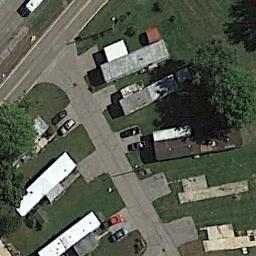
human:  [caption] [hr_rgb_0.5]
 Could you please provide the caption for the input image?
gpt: There are many buildings of different shapes and sizes in the mobile home parks .

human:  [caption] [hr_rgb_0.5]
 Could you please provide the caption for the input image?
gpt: The mobile home park is on the grass next to the road .

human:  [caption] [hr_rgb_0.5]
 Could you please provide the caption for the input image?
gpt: The mobile home park has some mobile homes and trees on the grass and a road goes through the mobile home park .

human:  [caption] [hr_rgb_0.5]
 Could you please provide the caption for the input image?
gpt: There are two rows of mobile homes on the lawn .

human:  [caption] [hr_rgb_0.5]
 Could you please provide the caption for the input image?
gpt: There are some buildings on green lawns on the mobile home park .